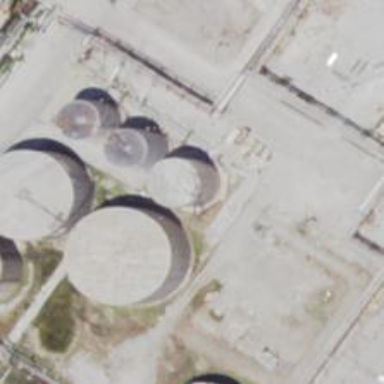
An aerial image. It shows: Storage tank with man-made structure.